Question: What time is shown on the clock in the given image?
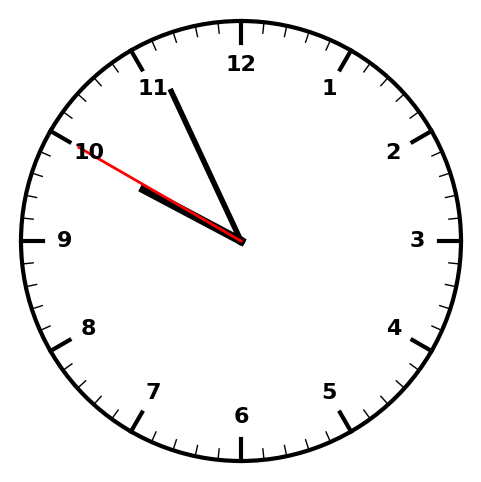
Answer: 09:55:50